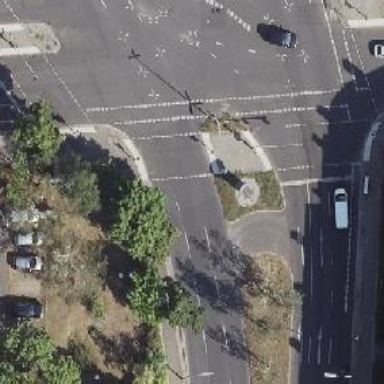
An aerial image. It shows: Footway located on traffic island.